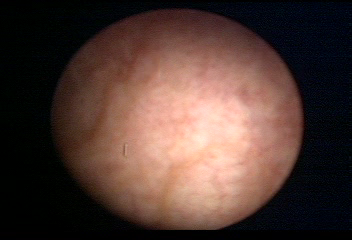
Modality: WLC
Class: Normal mucosa
Bladder cancer association: No